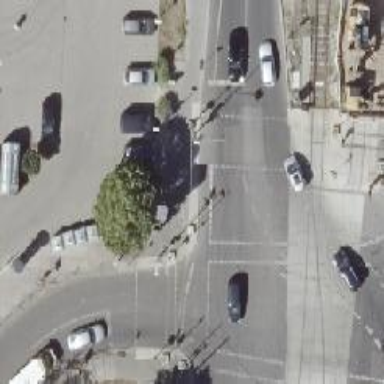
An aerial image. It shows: Road crossing with traffic signals.